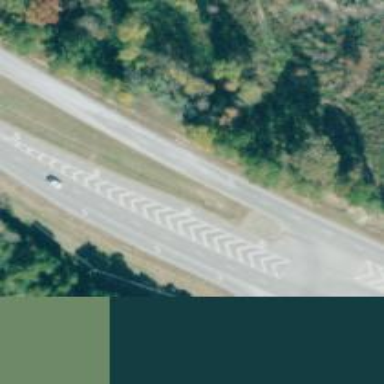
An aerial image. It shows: Asphalt trunk highway classified as expressway.